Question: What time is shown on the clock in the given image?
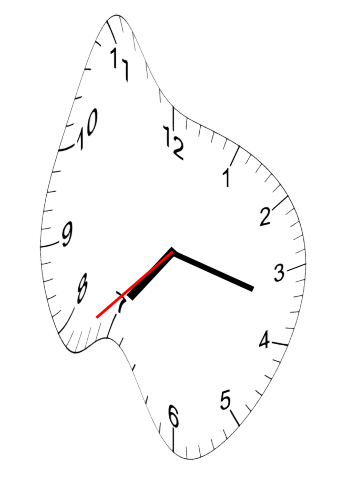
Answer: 07:17:38